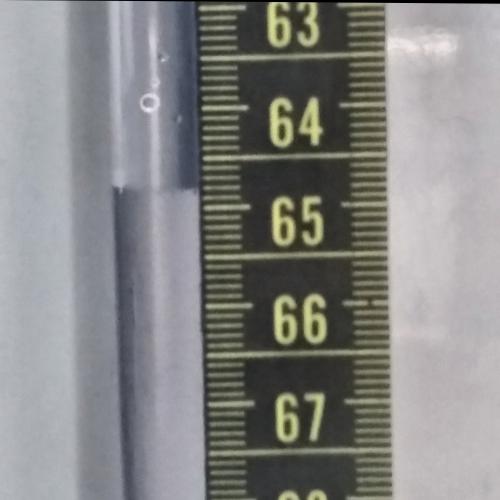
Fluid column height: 64.8 cm